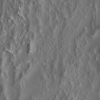
Atmospheric dust classification: not_dusty